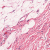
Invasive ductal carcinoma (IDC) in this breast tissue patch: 0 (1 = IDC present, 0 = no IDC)